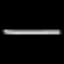
Label: line